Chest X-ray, PA view. Patient: 54 years old, sex M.
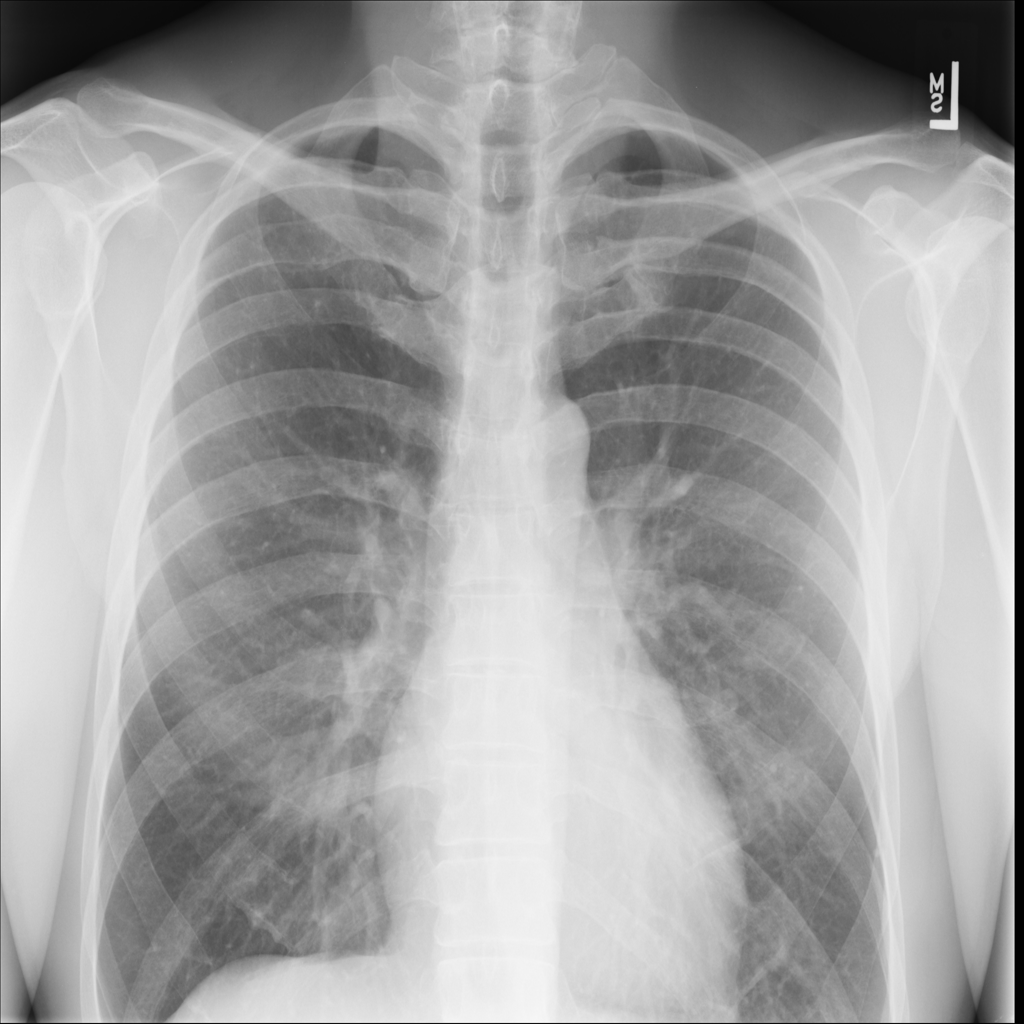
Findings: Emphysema